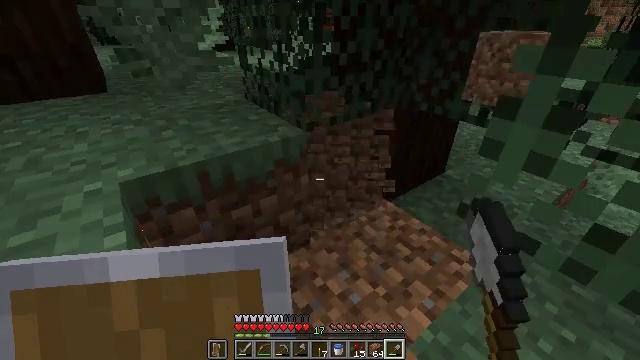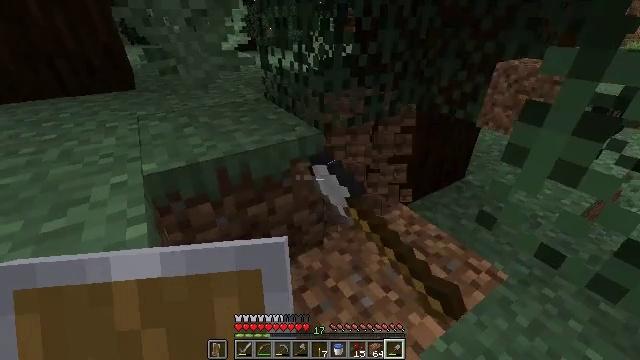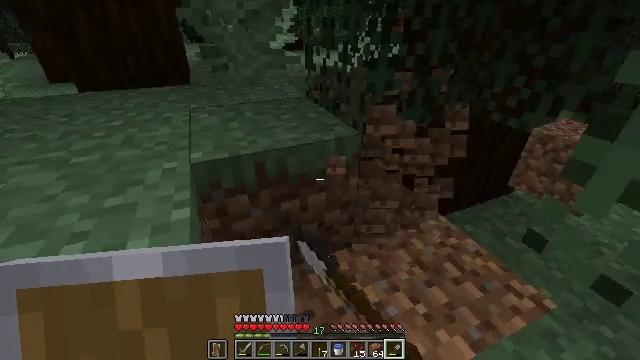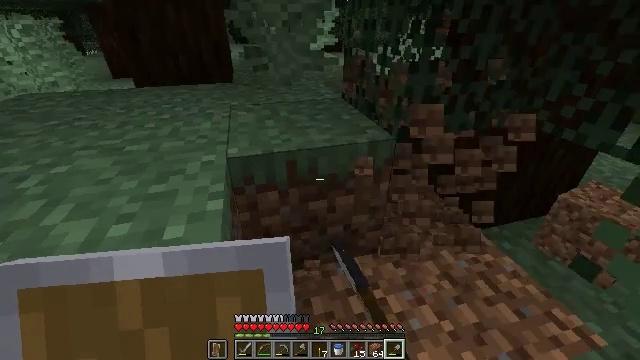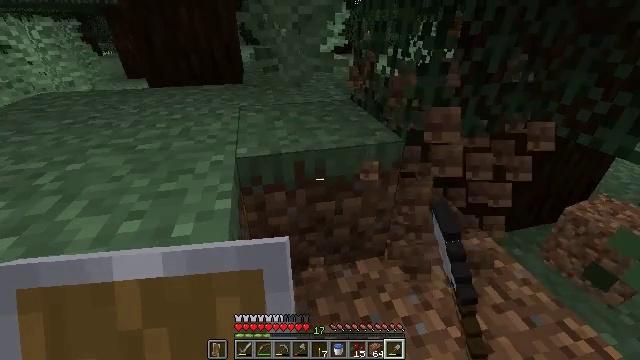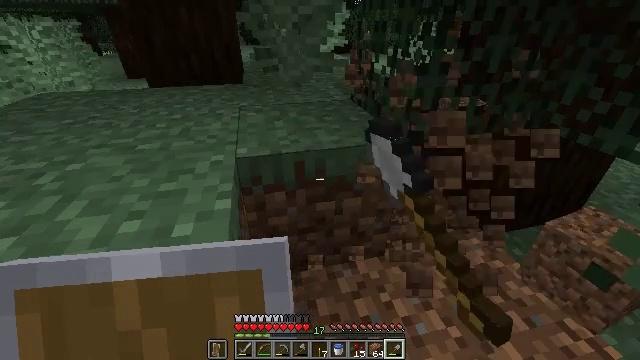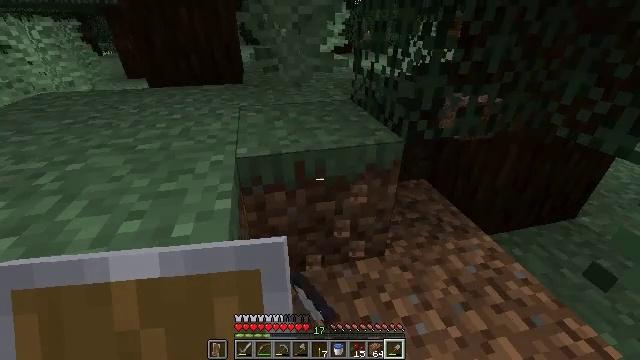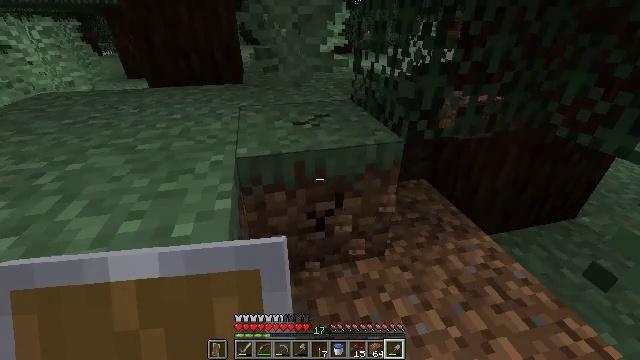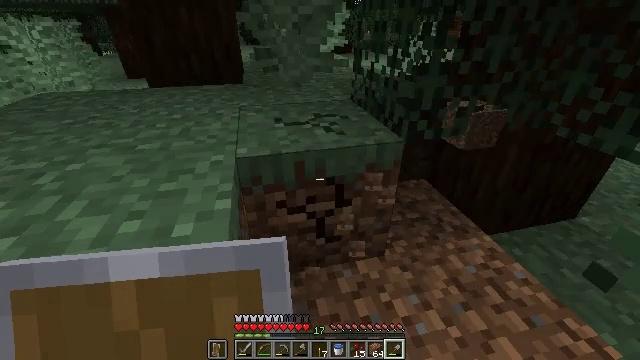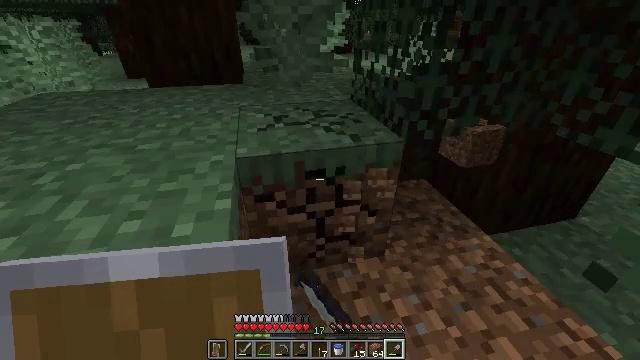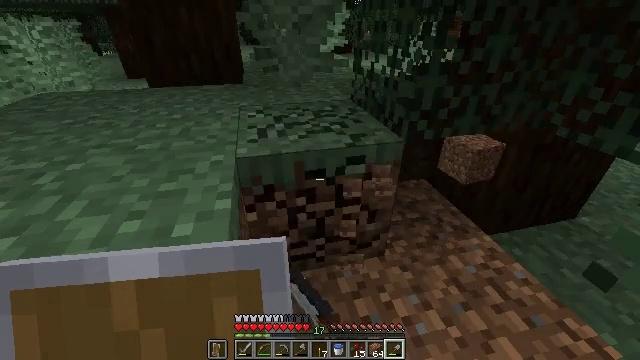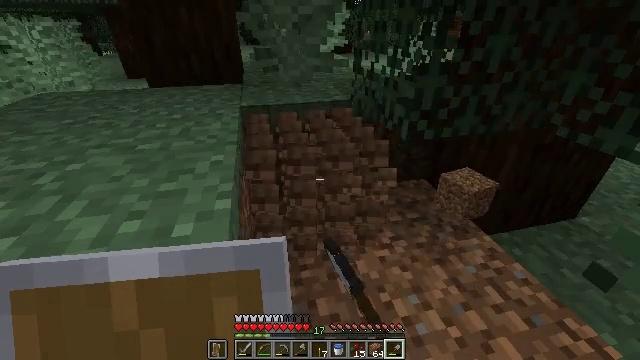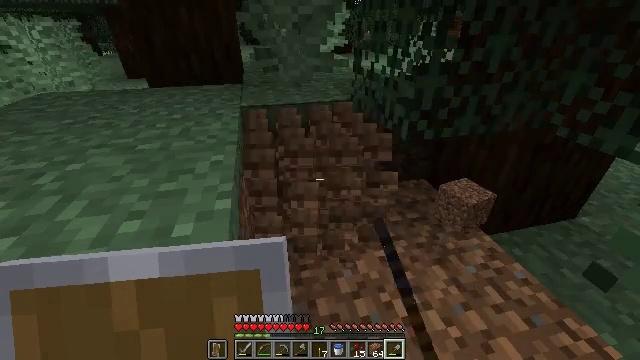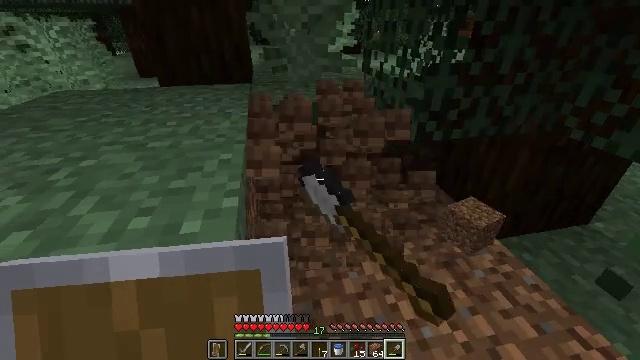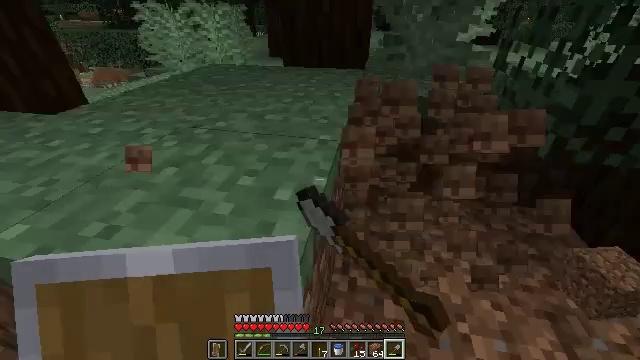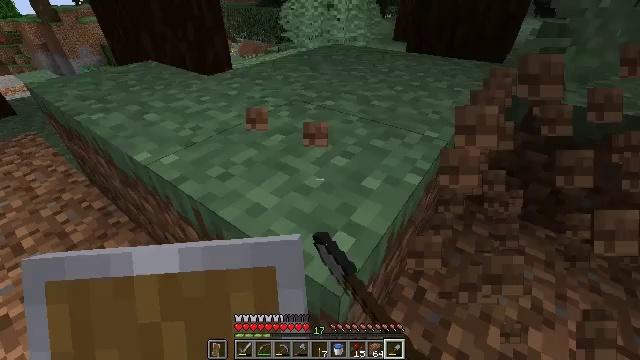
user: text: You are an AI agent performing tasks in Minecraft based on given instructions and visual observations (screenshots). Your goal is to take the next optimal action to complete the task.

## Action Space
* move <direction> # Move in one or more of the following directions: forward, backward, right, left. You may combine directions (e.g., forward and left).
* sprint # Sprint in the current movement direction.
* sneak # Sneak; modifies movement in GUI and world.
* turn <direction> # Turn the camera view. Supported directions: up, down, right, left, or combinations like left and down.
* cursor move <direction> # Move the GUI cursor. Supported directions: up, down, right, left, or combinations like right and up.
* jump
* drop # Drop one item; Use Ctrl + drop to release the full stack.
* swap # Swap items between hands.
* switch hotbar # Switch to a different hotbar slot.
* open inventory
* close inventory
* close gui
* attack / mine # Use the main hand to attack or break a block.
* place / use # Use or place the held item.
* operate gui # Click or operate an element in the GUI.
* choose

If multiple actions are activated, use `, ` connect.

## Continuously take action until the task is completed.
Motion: motion action
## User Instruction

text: Break the grass block.
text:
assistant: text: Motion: turn left, attack / mine
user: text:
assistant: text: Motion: turn left, attack / mine
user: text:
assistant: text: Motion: turn left, attack / mine
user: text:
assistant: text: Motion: turn left, attack / mine
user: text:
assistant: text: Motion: attack / mine
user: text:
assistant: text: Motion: attack / mine
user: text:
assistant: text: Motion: attack / mine
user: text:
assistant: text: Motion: attack / mine
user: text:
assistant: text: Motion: attack / mine
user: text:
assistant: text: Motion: attack / mine
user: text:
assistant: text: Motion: attack / mine
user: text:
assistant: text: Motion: attack / mine
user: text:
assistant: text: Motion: turn left, attack / mine
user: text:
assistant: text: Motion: turn left and down, attack / mine
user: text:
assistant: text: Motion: turn left and down, attack / mine
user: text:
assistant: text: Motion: turn left and down, attack / mine
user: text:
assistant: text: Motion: attack / mine
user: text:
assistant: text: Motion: attack / mine
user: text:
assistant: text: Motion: attack / mine
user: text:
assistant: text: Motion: attack / mine
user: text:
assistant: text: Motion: attack / mine
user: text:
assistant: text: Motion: attack / mine
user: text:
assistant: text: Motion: turn left, attack / mine
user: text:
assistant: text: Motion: turn left and up, attack / mine
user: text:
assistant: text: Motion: turn left and up, attack / mine
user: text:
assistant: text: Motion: turn left and up, attack / mine
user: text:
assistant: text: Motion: turn left and up, attack / mine
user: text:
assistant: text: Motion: attack / mine
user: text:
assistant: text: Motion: attack / mine
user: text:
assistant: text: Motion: attack / mine